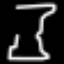
Label: hourglass